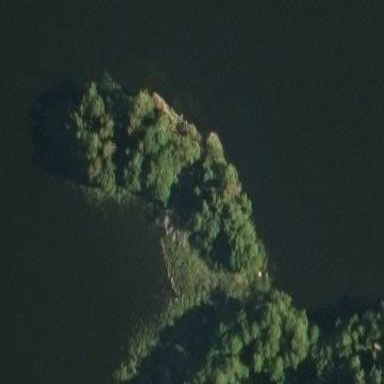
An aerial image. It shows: Island.